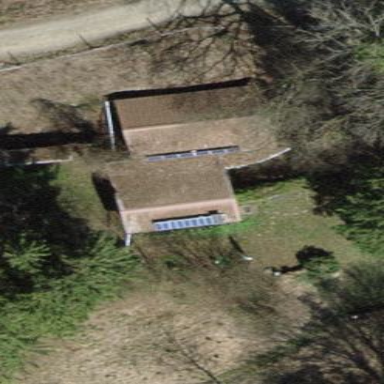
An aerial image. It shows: Building with tile roof.